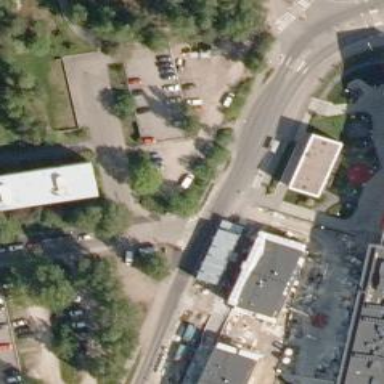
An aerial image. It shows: Asphalt footway with crossing.